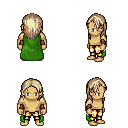
a pixel art fantasy rpg character, male body template, human, tanned skin, green cape, gold greaves, white blonde long hairstyle, leather bracers, four views (front, back, left, right), 2x2 character sprite sheet, small pixel art, hard edges, no anti-aliasing